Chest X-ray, PA view. Patient: 45 years old, sex M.
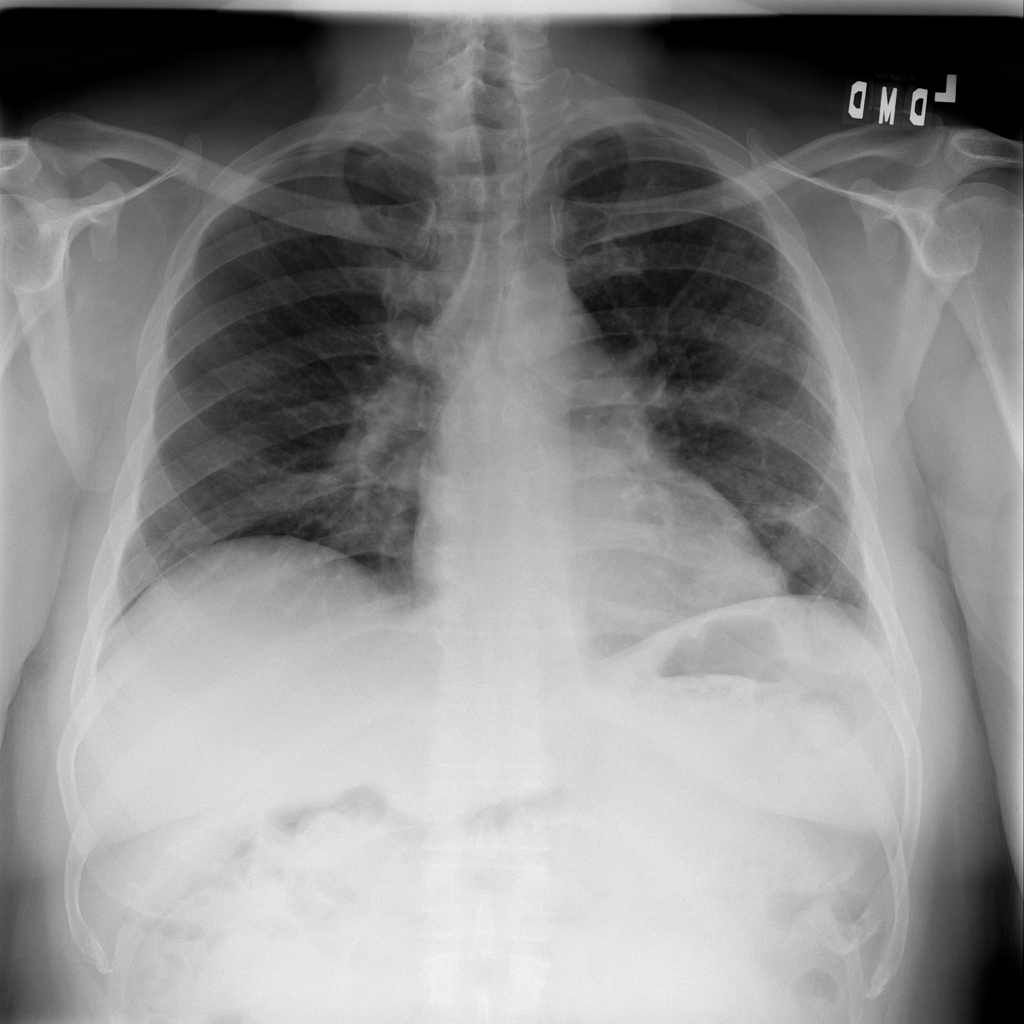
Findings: No Finding